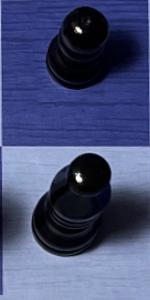
Label: Bishop_Black